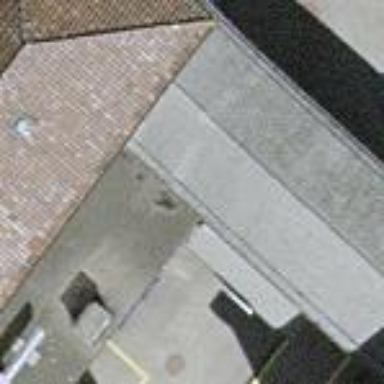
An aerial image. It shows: Manufacturing building.